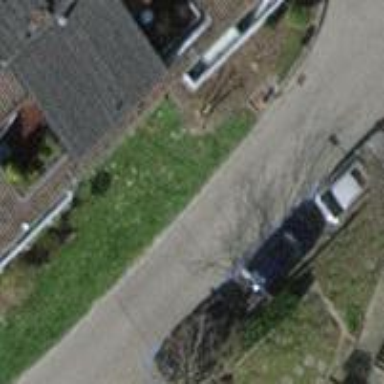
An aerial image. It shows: Parking lane area.